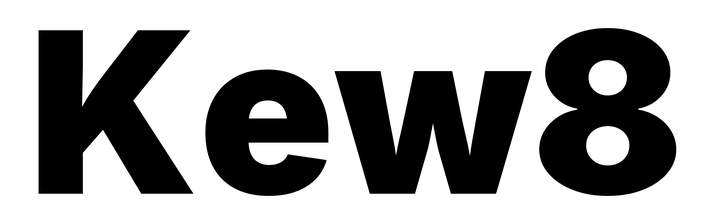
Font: Inter_Black